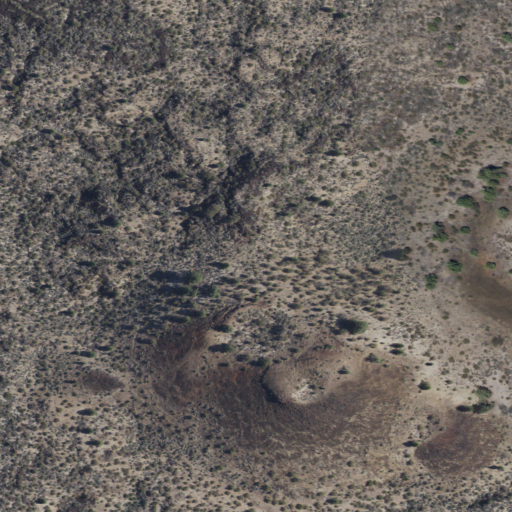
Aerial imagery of mountains in California named Three Sisters containing grassland and shrub